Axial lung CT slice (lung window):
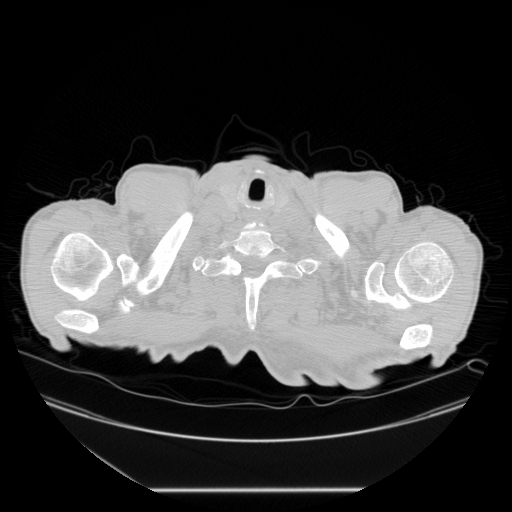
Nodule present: no